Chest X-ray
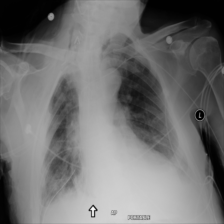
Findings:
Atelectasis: positive
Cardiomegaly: negative
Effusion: negative
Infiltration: positive
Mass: negative
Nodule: negative
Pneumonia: negative
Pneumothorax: negative
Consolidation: negative
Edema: negative
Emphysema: negative
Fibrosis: negative
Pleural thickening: negative
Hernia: negative